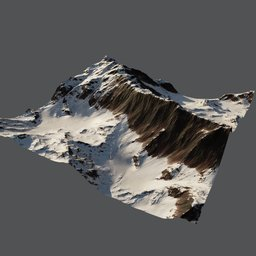
Label: nature